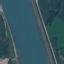
Land use / land cover: River